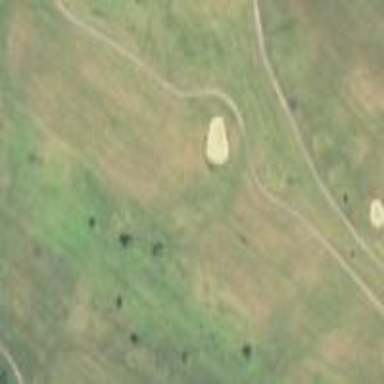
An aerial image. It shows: Golf fairway surrounded by grass.